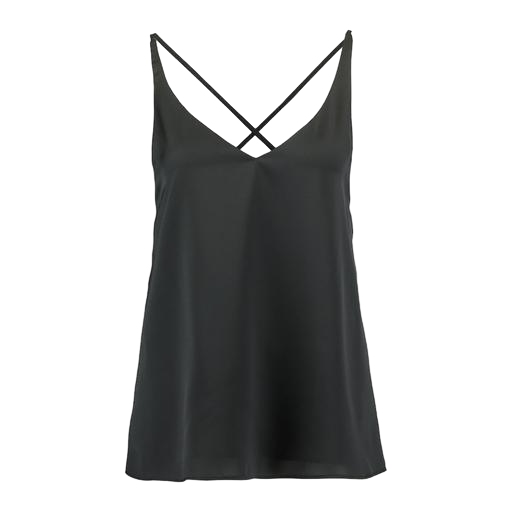
black cross-back vest, black slip cami top, black chelsea cami, white background